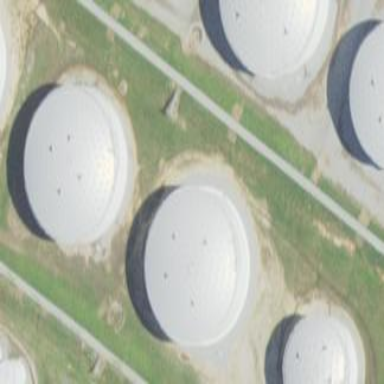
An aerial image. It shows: Storage tank that is man-made.